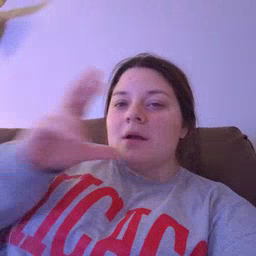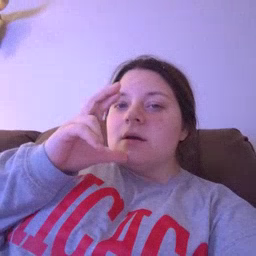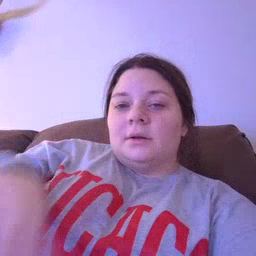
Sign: hen